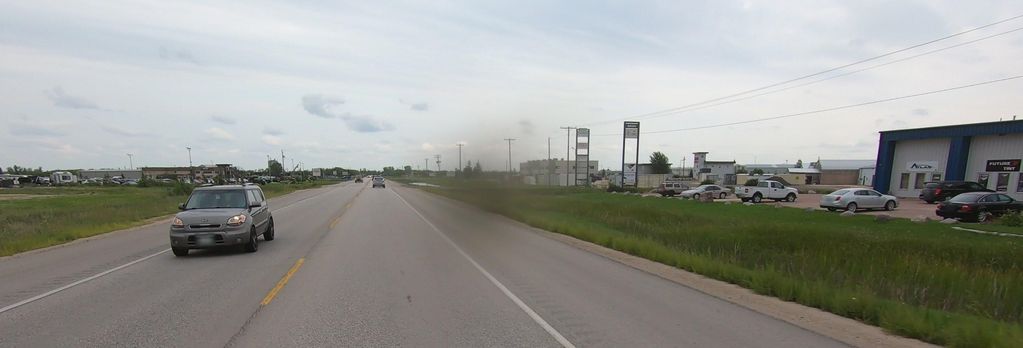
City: winnipeg